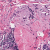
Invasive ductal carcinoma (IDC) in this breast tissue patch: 0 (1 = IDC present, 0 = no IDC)